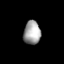
Tissue: lung
Cell type: Endothelial cells
Senescence score: 0.5523
Nuclear area (px): 395
Mean DAPI intensity: 161.251